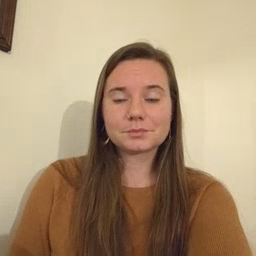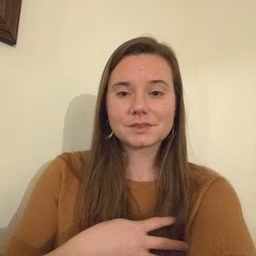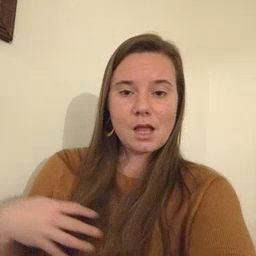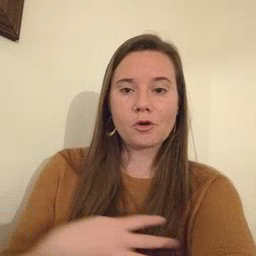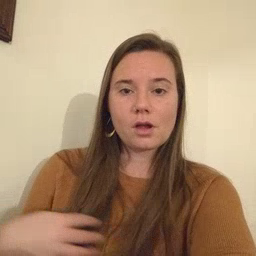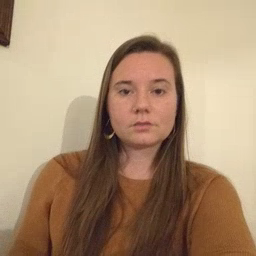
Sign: zebra